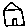
Label: house